Aerial crown-view tile of a tropical tree (Barro Colorado Island, Panama), acquired 20250124:
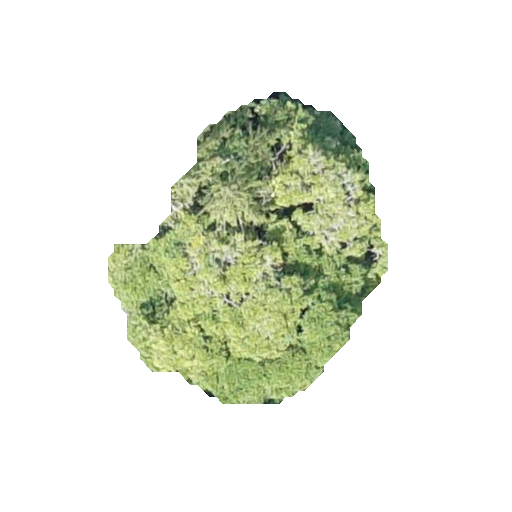
Species: Alseis blackiana
GBIF accepted scientific name: Alseis blackiana
Crown area: 86.382 m²